Interaction volume radius: 10 \u00c5
Interaction volume height: 10 \u00c5
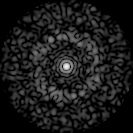
Disorder parameter: 0.8572